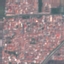
Label: Residential